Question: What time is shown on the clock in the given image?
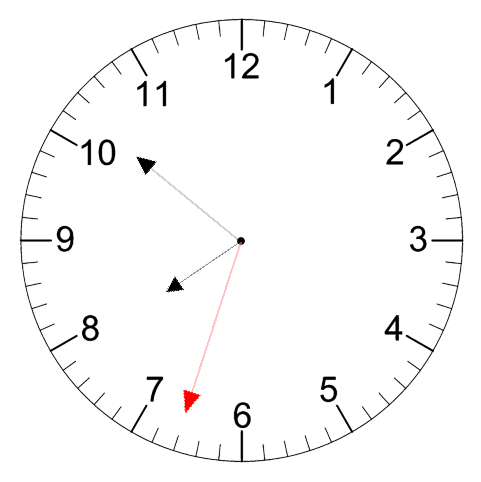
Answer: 07:51:33